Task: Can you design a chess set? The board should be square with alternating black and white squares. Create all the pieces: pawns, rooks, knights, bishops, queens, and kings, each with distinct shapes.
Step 2339:
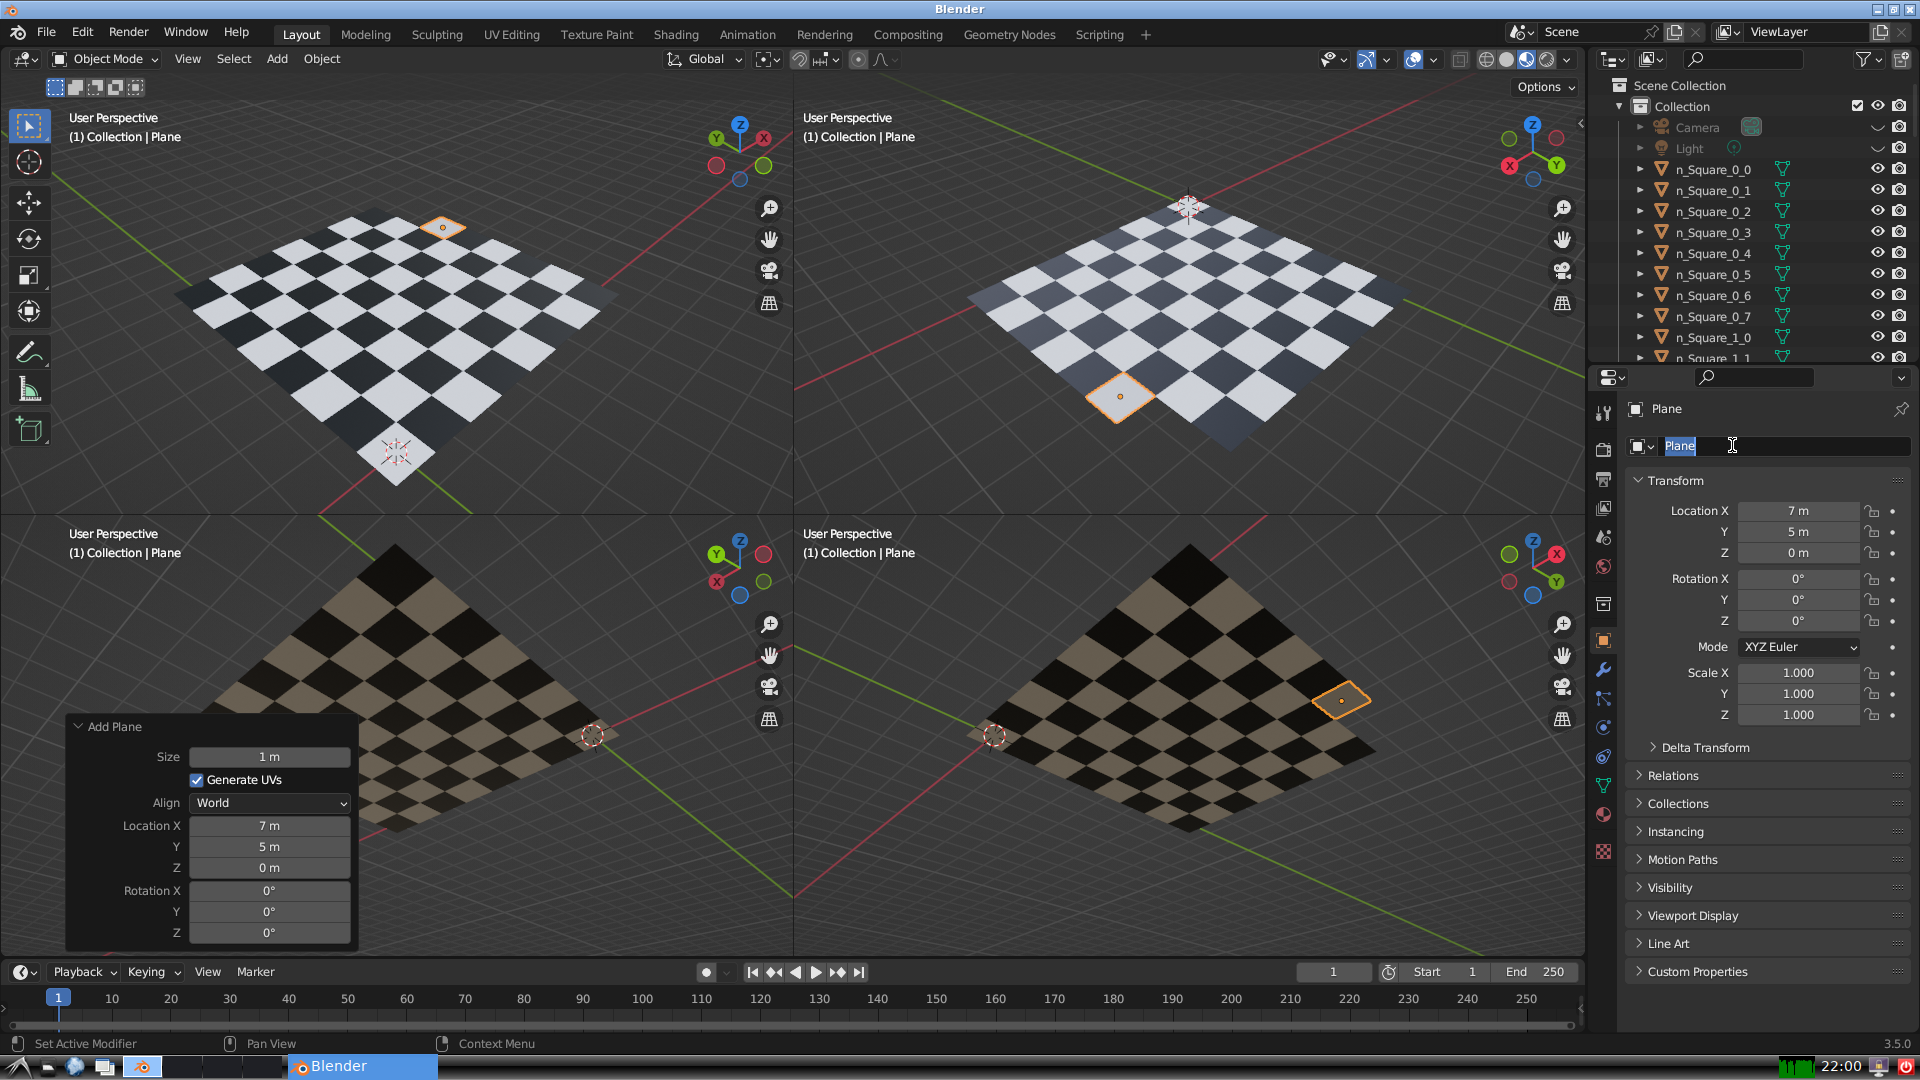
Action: input_text: n_Square_7_5